Question: Wondering how I could pass an array as command line argument to an exe file in powershell? Here is what I am currently working on
I am calling an exe file from a powershell function in the following format
'''
$firstParam = "test1"
$secondParam = "test2"
$thirdParam = @()
$thirdParam = 'test3'
$thirdParam = $thirdParam + 'test4'
[void](& '..\SomeApp.exe' "$firstParam" "$secondParam" "$thirdParam"
'''
Here is what I am seeing as the input arguments in the Application.exe

The third input parameter that was passed from the powershell was an array but it got concatenated (space separated) when passed to the exe file.
Is it possible to pass "test3" as the third argument and "test4" as the fourth argument?
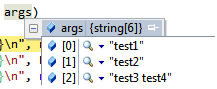
Answer: '$thirdParam' cannot be an array with your implementation. When you write '$thirdParam = @()', you do declare an empty array, but then you re-assign it to a string: '$thirdParam = 'test3'' and then to another string '$thirdParam = $thirdParam + 'test4''. I am still not clear about your original intent, but here's how you would pass 'test3' as third argument and 'test4' as the fourth:
'''
$fourthParam = 'test4'
[void](& '..\SomeApp.exe' "$firstParam" "$secondParam" "$thirdParam" "$fourthParam"
'''
If you only have 2 fixed parameters, and you can have N parameters, switch to 'Invoke-Expression' instead of 'Invoke-Command':
'''
[void](Invoke-Expression "..\SomeApp.exe $firstParam $secondParam $thirdParam"
'''
and make sure your parameters are correctly quoted. In this case, if $thirdParam contains spaces, it will determine your parameter #4 and onwards.